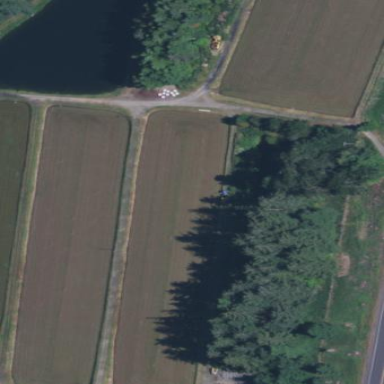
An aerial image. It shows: Farmland with cranberries as the crop.